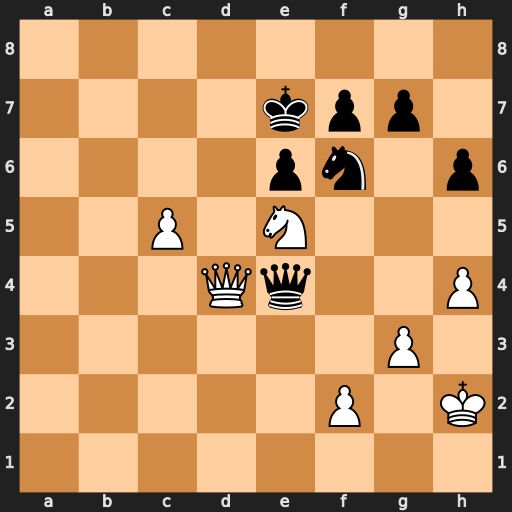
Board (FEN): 8/4kpp1/4pn1p/2P1N3/3Qq2P/6P1/5P1K/8
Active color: w
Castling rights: -
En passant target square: -
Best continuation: Qd6+ Ke8 Qb8+